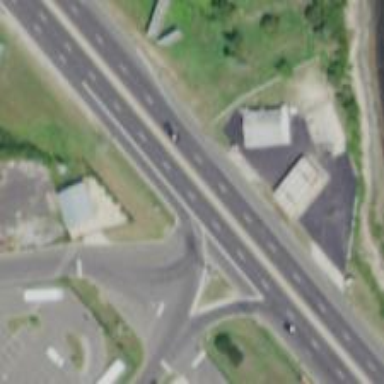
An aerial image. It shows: Trunk link road with asphalt surface.